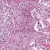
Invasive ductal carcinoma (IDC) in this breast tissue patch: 1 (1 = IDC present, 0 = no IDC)